Question: I am new to SQL and currently going through some training materials.
I need to: Display the month and number of quotations received in each month.

---
My Query
'''
SELECT Qdate AS MONTH ,COUNT (Quotationid)AS QUOTATIONCOUNT
FROM Quotation
GROUP BY Qdate
ORDER BY Qdate ASC;
'''
DB Structure
-
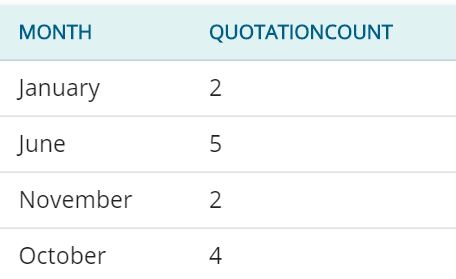
Answer: You are almost correct.
Below query for Oracle.
'''
SELECT to_char(Qdate, 'MONTH') AS "MONTH" ,COUNT (Quotationid)AS QUOTATIONCOUNT
FROM Quotation
GROUP BY to_char(Qdate, 'MONTH')
ORDER BY "MONTH";
'''